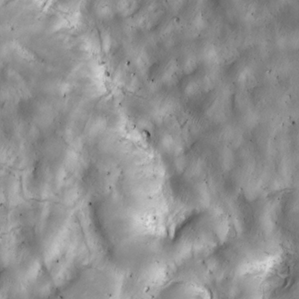
Label: non_frost